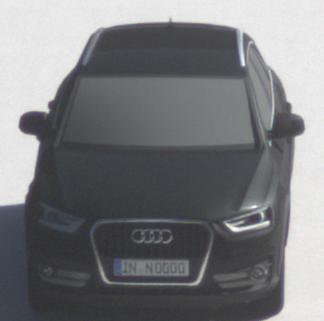
Make: Audi
Model: Q3 1.4 TFSI
Detailed model: Q3 (8U)
Model produced from: 2013/07
Model produced until: 2014/10
Doors: 5
Color: black
Road condition: dry road
Daytime: morning or afternoon
Contrast: high contrast